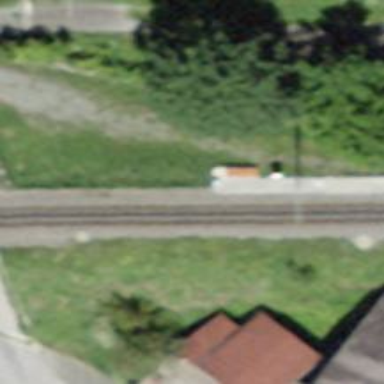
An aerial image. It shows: Halt on the railway.